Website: walmart
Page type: cart
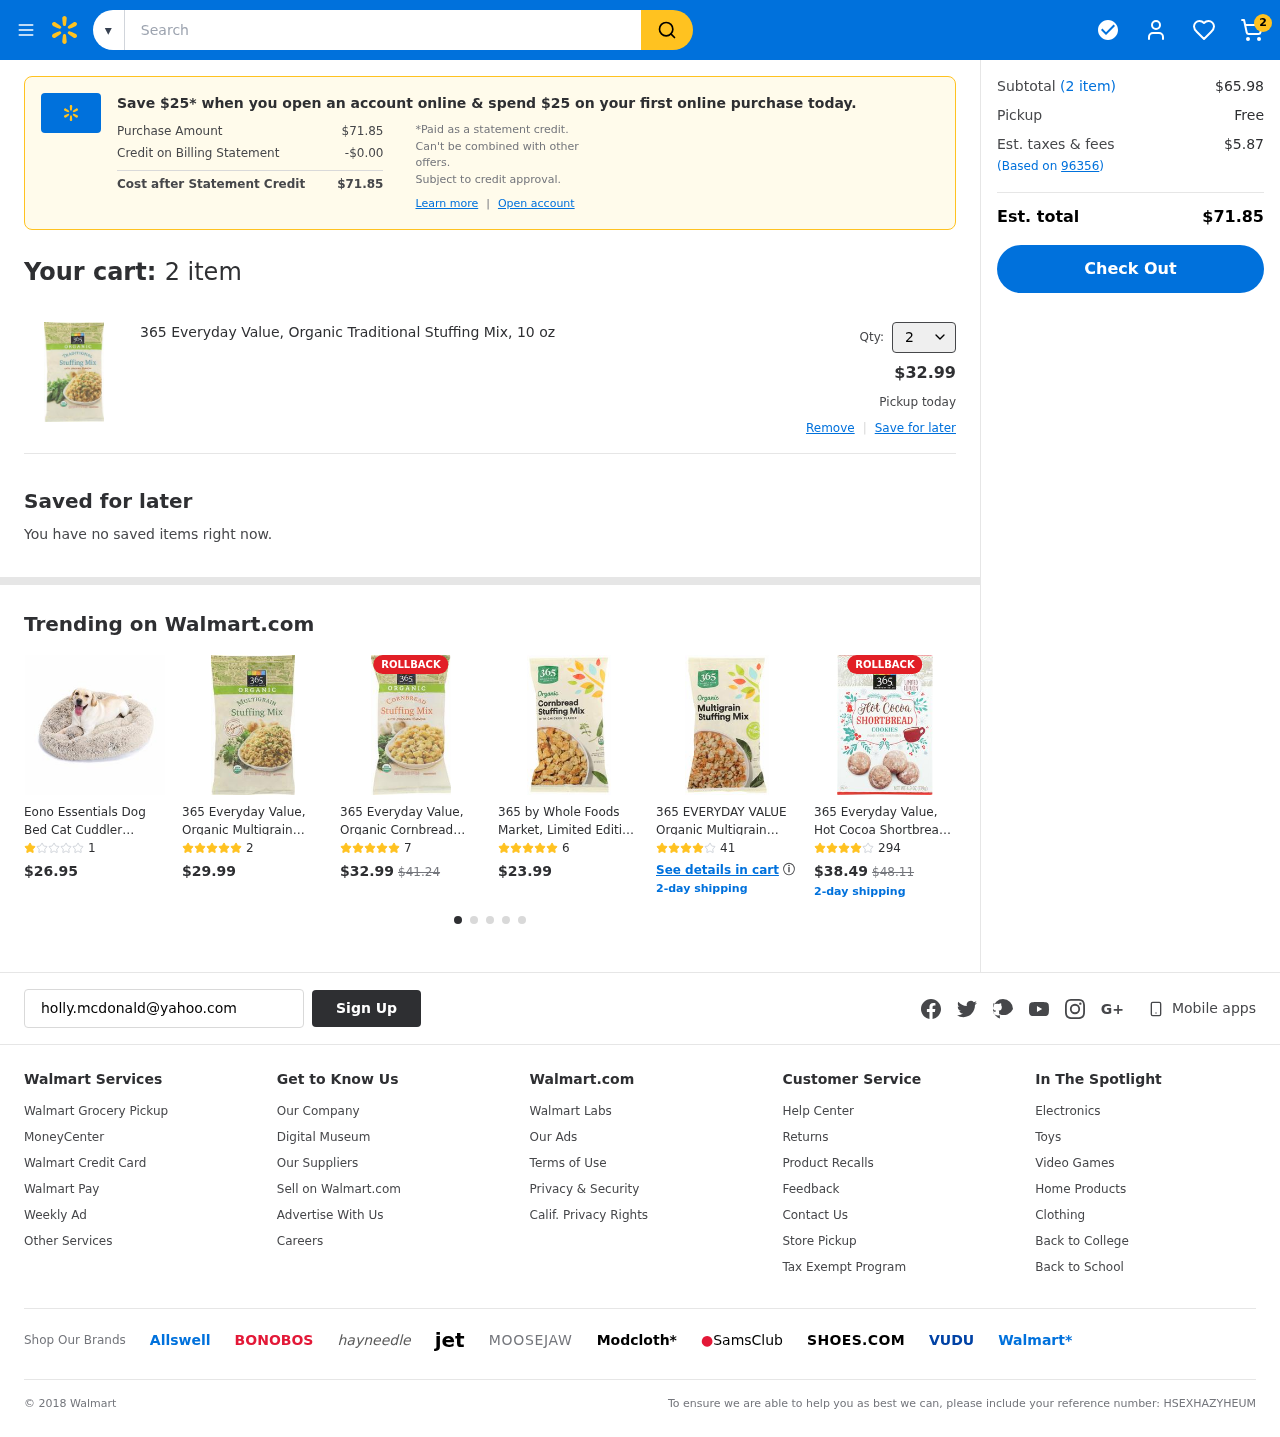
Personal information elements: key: PII_EMAIL
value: holly.mcdonald@yahoo.com
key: PII_POSTCODE
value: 96356
Product elements: key: PRODUCT1_NAME
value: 365 Everyday Value, Organic Traditional Stuffing Mix, 10 oz
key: PRODUCT1_PRICE
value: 32.99
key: PRODUCT1_QUANTITY
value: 2
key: PRODUCT2_NAME
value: Eono Essentials Dog Bed Cat Cuddler Cushion Plush Donut Detachable Washable Cover Round Soft Warm Pe
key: PRODUCT2_NUM_RATINGS
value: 1
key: PRODUCT2_PRICE
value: $26.95
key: PRODUCT3_NAME
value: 365 Everyday Value, Organic Multigrain Stuffing Mix, 10 oz
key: PRODUCT3_NUM_RATINGS
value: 2
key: PRODUCT3_PRICE
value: $29.99
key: PRODUCT4_NAME
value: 365 Everyday Value, Organic Cornbread Stuffing Mix, 8 oz
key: PRODUCT4_NUM_RATINGS
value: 7
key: PRODUCT4_PRICE
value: $32.99
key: PRODUCT4_ORIGINAL_PRICE
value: $41.24
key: PRODUCT5_NAME
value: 365 by Whole Foods Market, Limited Edition Organic Stuffing Mix, Cornbread with Chicken Flavor, 8 Ou
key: PRODUCT5_NUM_RATINGS
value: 6
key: PRODUCT5_PRICE
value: $23.99
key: PRODUCT6_NAME
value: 365 EVERYDAY VALUE Organic Multigrain Vegan Stuffing Mix, 10 OZ
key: PRODUCT6_NUM_RATINGS
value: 41
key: PRODUCT7_NAME
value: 365 Everyday Value, Hot Cocoa Shortbread Cookies, 4.9 oz
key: PRODUCT7_NUM_RATINGS
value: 294
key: PRODUCT7_PRICE
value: $38.49
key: PRODUCT7_ORIGINAL_PRICE
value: $48.11
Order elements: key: ORDER_NUM_ITEMS
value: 2
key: ORDER_TOTAL
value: $71.85
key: ORDER_NUM_ITEMS
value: (2 item)
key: ORDER_NUM_ITEMS
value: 2 item
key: ORDER_SUBTOTAL
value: $65.98
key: ORDER_TAX
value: $5.87
Search elements: key: HEADER_SEARCH
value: Search